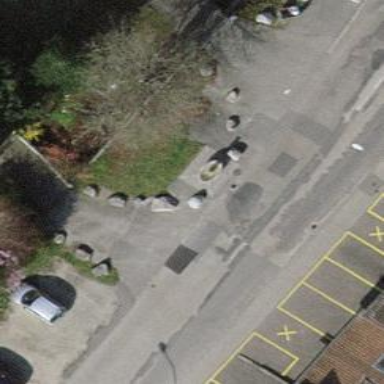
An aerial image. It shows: Block barrier.